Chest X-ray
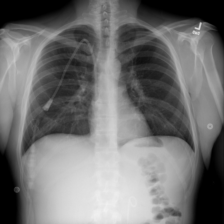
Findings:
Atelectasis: negative
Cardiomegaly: negative
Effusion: negative
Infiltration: negative
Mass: negative
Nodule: negative
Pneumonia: negative
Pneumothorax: negative
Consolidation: negative
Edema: negative
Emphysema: negative
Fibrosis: negative
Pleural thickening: negative
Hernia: negative